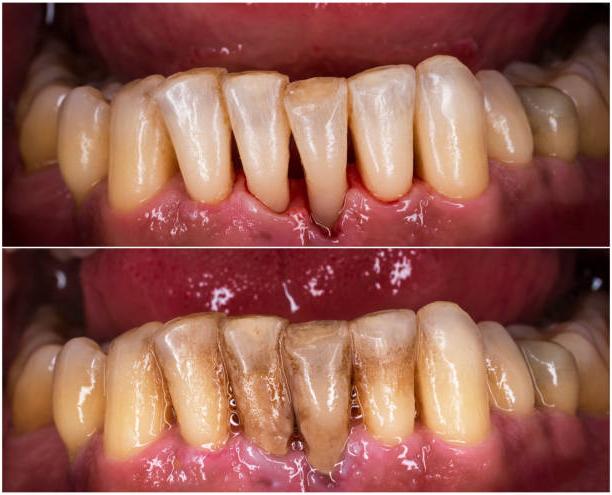
Condition: Calculus